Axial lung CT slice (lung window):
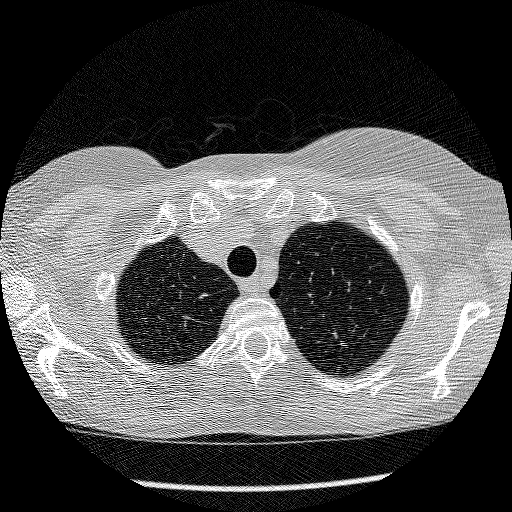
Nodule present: no